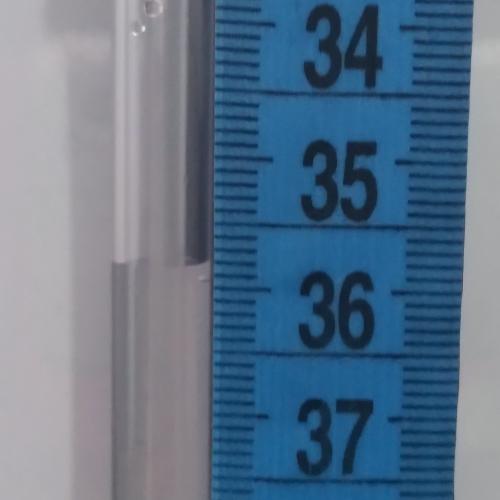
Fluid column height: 35.8 cm